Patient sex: M
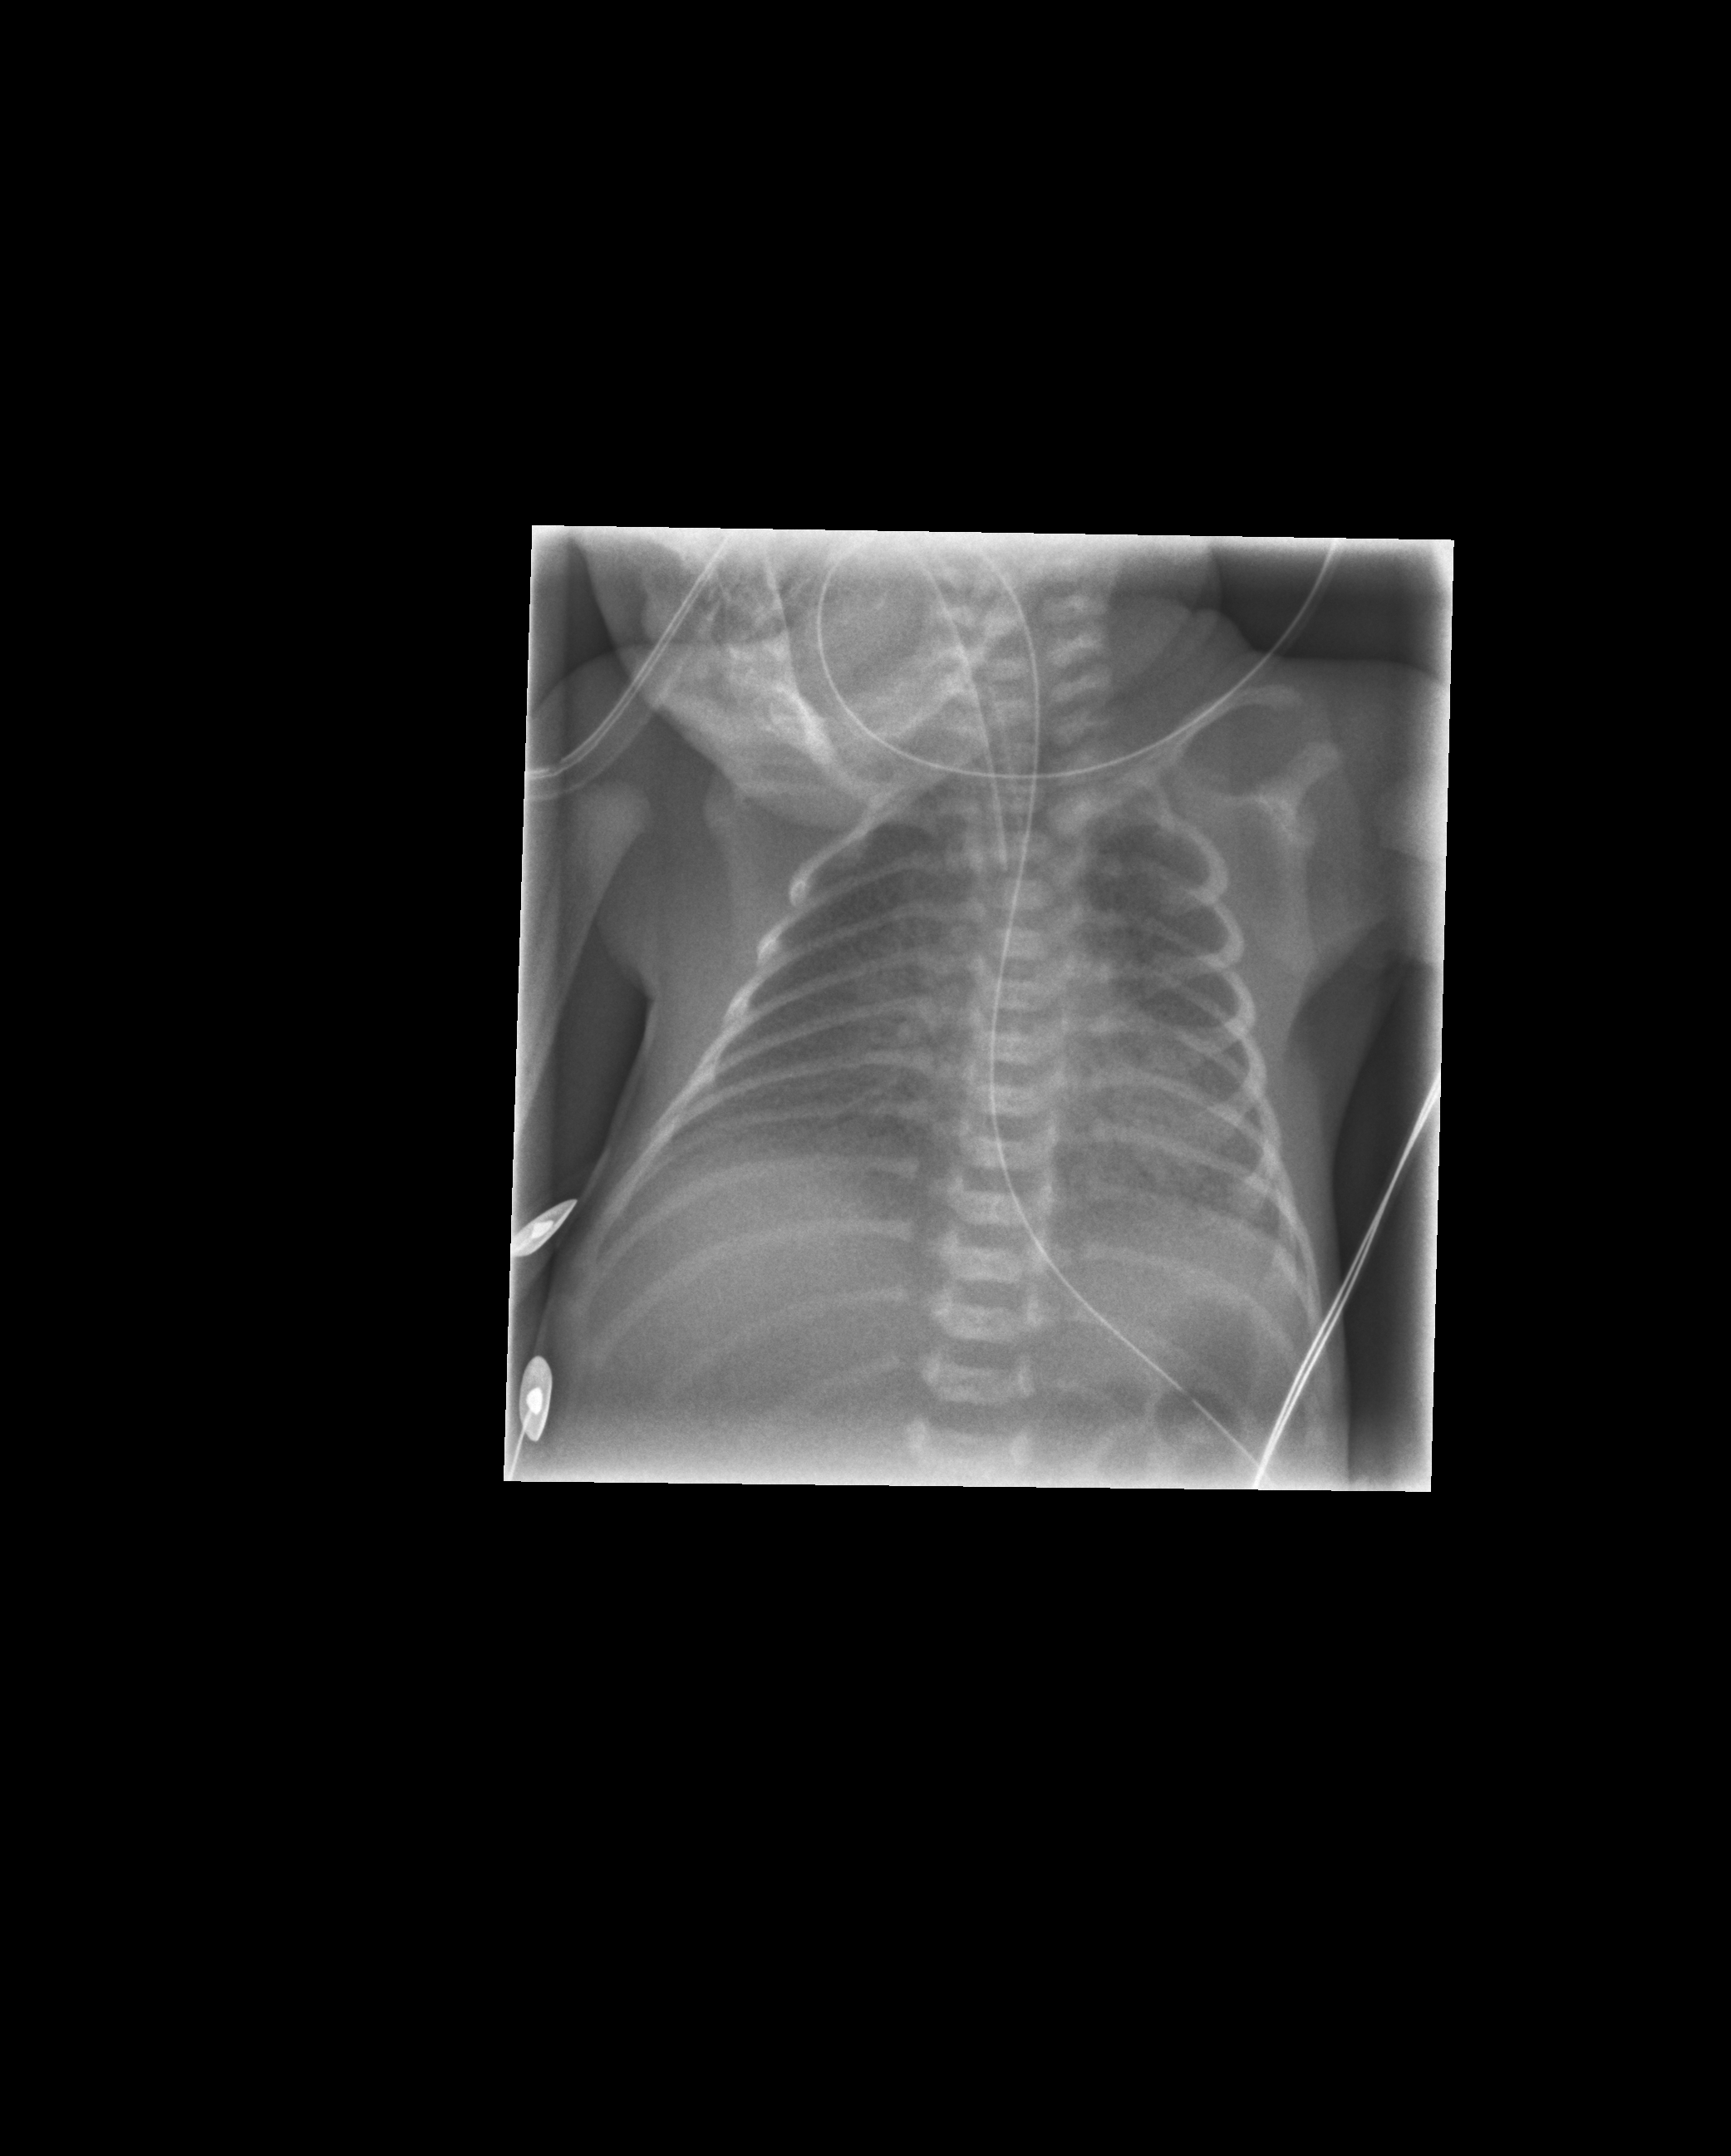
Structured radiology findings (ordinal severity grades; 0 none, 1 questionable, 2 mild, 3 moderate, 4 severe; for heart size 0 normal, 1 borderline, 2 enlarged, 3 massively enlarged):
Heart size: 0
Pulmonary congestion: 2
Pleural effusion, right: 0
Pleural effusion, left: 0
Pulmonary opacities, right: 3
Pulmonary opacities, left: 3
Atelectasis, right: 0
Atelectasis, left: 0